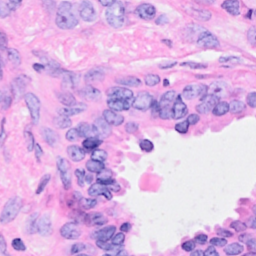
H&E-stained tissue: Breast